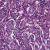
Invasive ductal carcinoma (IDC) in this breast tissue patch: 1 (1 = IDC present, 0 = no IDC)